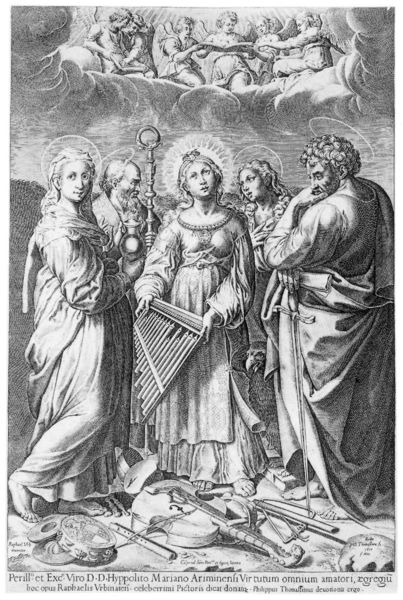
Titel: Heilige Cäcilie mit den Heiligen Paulus, Johannes Evangelist, Augustinus und Magdalena
Künstler: Philippe Thomassin
Institution: Sammlung Nicolas Guibal (Stuttgart 1785, S. 20, Nr.244) Inventar-Nr. A 24413
Schlagwörter: gott, himmel, mann, wolken, frauen, schwarz, fünf, gewand, gewänder, instrumente, engel, stab, musikinstrument, religion, druck, stich, bleistift, flöte, querflöte, geige, heiligenschein, jesus, griechenland, schriftrolle, heilige, harfe, maria, panflöte, musikinstrumente, triangel, mariano, schellenkranz, tamporin